Field crop: maize
Growth stage: 2
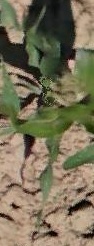
Species: maize